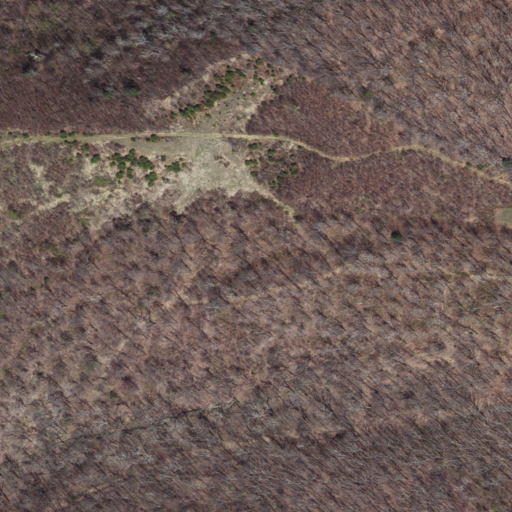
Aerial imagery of plain(s) in Virginia named Chestnut Flats containing deciduous forest and shrub